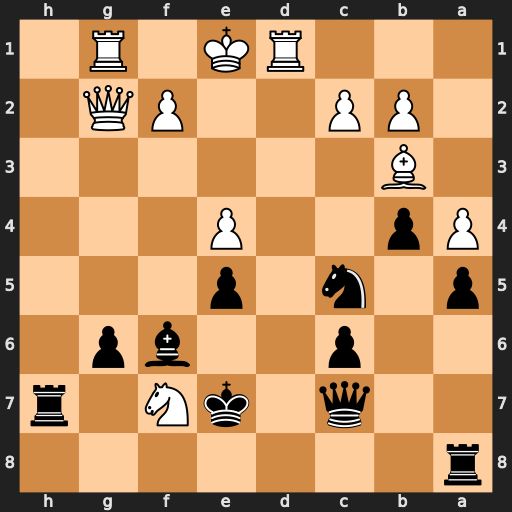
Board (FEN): r7/2q1kN1r/2p2bp1/p1n1p3/Pp2P3/1B6/1PP2PQ1/3RK1R1
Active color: b
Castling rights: -
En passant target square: -
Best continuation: Nxb3 Nd6 Nd4 Qxg6 Kxd6 Qxf6+ Kc5